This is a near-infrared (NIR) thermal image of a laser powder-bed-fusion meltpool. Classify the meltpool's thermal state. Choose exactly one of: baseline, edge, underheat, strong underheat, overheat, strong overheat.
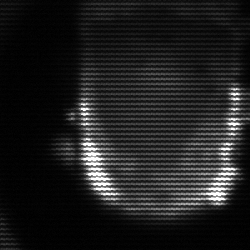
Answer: baseline